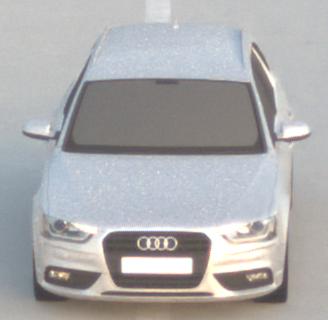
Make: Audi
Model: A4 Avant 1.8 TFSI
Detailed model: A4 (B8) Avant
Model produced from: 2012/02
Model produced until: 2015/04
Doors: 5
Color: white
Road condition: dry road
Daytime: sunrise or sunset
Contrast: low contrast